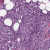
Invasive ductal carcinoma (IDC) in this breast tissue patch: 1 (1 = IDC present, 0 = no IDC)